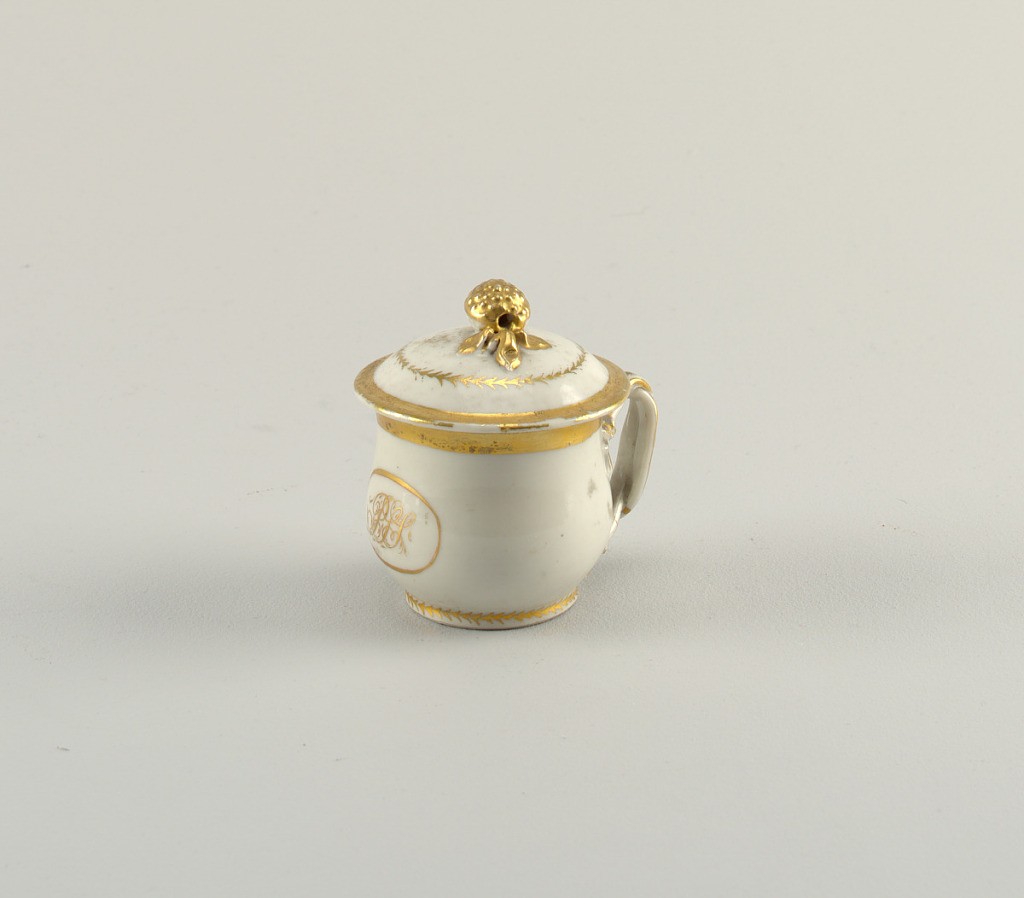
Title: Covered Cup
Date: late 18th–early 19th century
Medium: porcelain, gold
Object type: cup
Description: Porcelain cup and cover with a decorated handle and gilt initials belonging to a serving set.